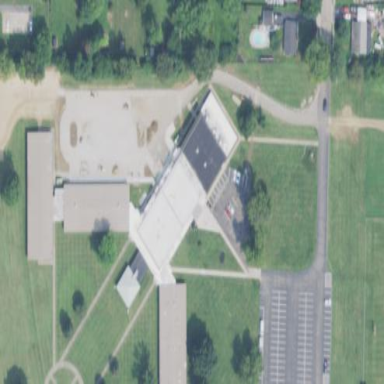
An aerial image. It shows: School building.